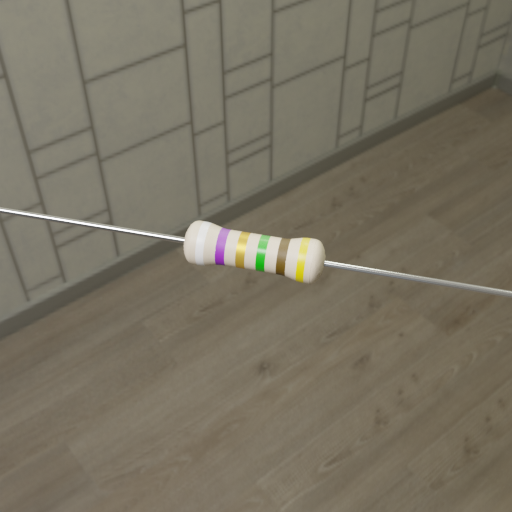
Resistor colour bands (in order): white, violet, gold, green, brown, yellow